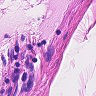
Metastatic tissue present: no